Interaction volume radius: 10 \u00c5
Interaction volume height: 30 \u00c5
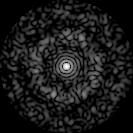
Disorder parameter: 0.8184